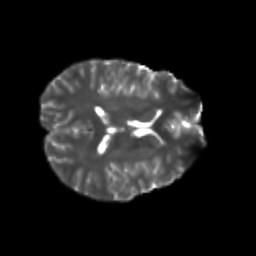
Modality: T2w
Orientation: axial
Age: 20
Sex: male
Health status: healthy
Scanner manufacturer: philips
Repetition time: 7.391 s
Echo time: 0.08599 s